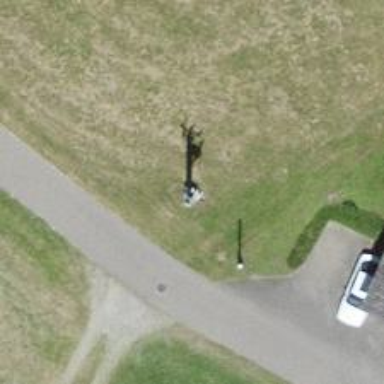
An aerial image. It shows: Transformer is shown.